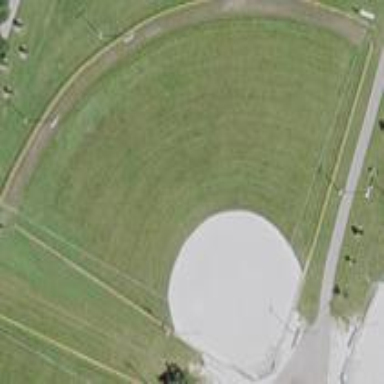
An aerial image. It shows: Grass pitch designated for baseball.